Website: lowes
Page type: payment
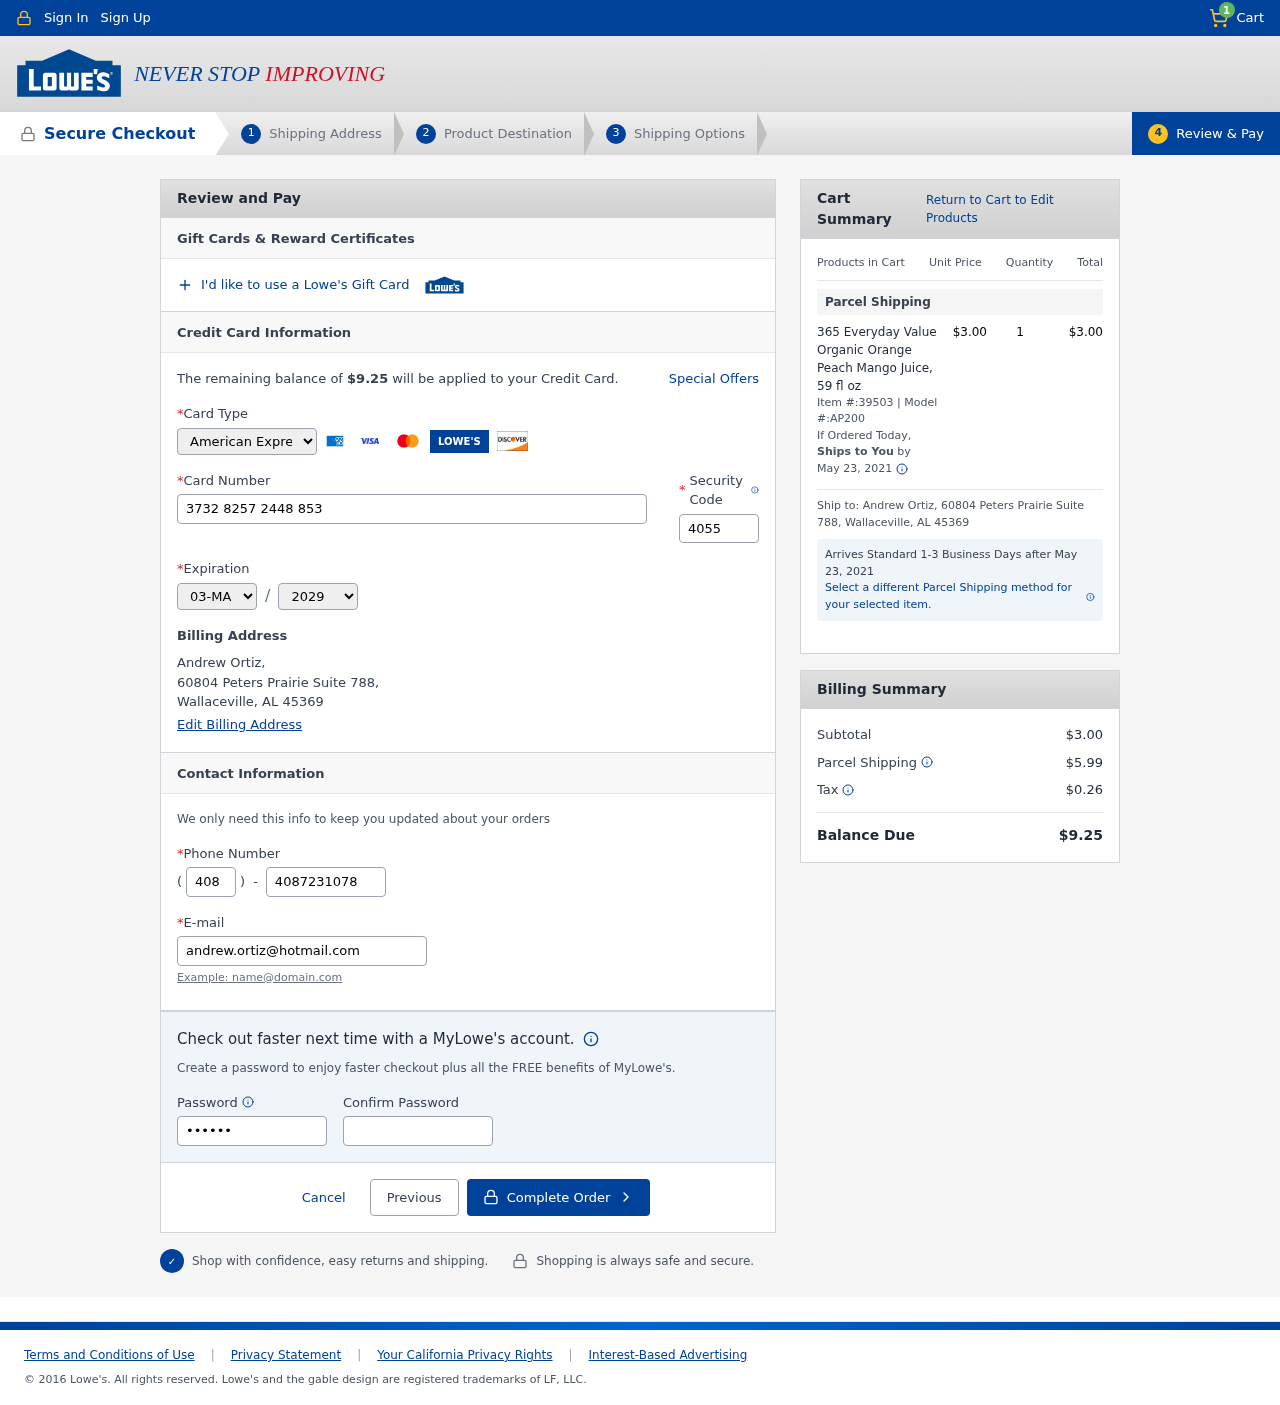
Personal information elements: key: PII_CARD_CVV
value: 4055
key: PII_CARD_EXPIRY_MONTH
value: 03
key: PII_CARD_EXPIRY_YEAR
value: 29
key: PII_CARD_NUMBER
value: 3732 8257 2448 853
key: PII_CARD_TYPE
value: American Express
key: PII_CITY_STATE_ZIP
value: Wallaceville, AL 45369
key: PII_EMAIL
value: andrew.ortiz@hotmail.com
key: PII_FULLNAME
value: Andrew Ortiz,
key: PII_PHONE
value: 4087231078
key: PII_PHONE_AREA
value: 408
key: PII_STREET
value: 60804 Peters Prairie Suite 788,
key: PII_FULLNAME2
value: Andrew Ortiz
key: PII_STREET2
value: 60804 Peters Prairie Suite 788
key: PII_CITY_STATE_ZIP2
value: Wallaceville, AL 45369
Product elements: key: PRODUCT1_NAME
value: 365 Everyday Value Organic Orange Peach Mango Juice, 59 fl oz
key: PRODUCT1_PRICE
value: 3
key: PRODUCT1_QUANTITY
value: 1
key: PRODUCT1_ITEM
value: Item #:39503
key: PRODUCT1_MODEL
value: Model #:AP200
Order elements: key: ORDER_NUM_ITEMS
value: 1
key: ORDER_TOTAL
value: $9.25
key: ORDER_SHIPPING_DATE
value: May 23, 2021
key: ORDER_SUBTOTAL
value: $3.00
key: ORDER_SHIPPING_DATE2
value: May 23, 2021
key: ORDER_SHIPPING_COST
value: $5.99
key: ORDER_TAX
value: $0.26